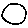
Label: moon